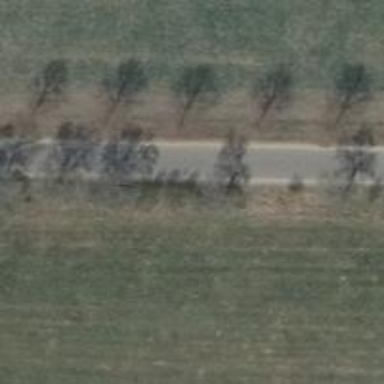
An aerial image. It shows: Unclassified road with asphalt surface.